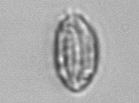
Label: Katodinium_or_Torodinium